Interaction volume radius: 10 \u00c5
Interaction volume height: 15 \u00c5
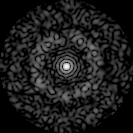
Disorder parameter: 0.825